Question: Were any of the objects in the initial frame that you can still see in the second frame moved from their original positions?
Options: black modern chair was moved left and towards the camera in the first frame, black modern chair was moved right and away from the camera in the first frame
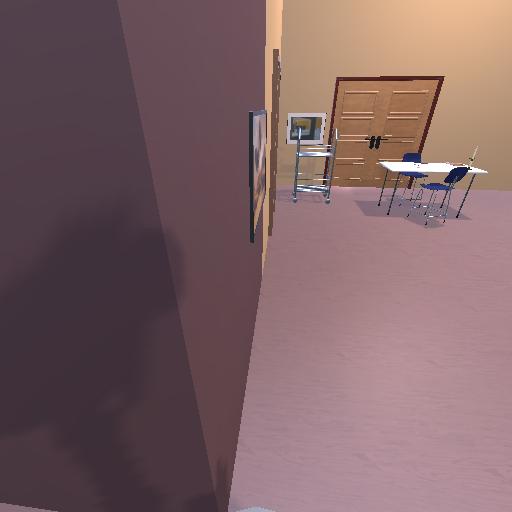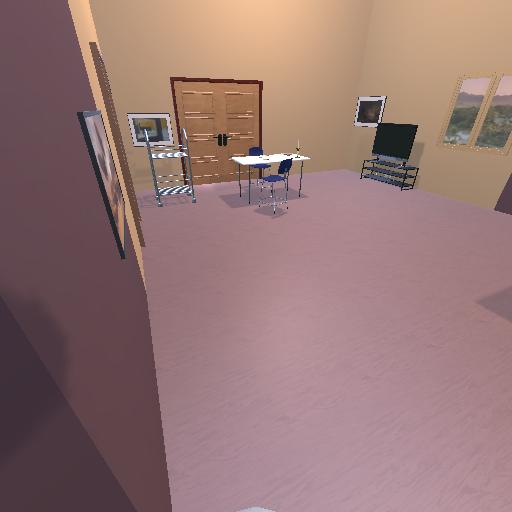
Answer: black modern chair was moved left and towards the camera in the first frame